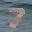
Label: 7